Current action and preconditions to check: trajectory_clear

Your task: For each precondition in the list above, predict whether it will hold at this action.

Consider the current scene as observed from the mobile robot's camera, and analyze the predicted future states of all dynamic agents (e.g., people, animals, vehicles, or any moving entities) within the NEXT SECOND.

IMPORTANT: Only answer "very likely" if you are absolutely certain—based on strong, clear evidence—that a dynamic agent will violate the precondition in the predicted future state. Do NOT answer "very likely" for unlikely, ambiguous, or low-probability risks.

Ask yourself for each precondition: Is there a high probability, with clear and convincing evidence, that the predicted future states of any dynamic agent will interfere with the predicted future state of the currently executing action within the NEXT SECOND, causing that precondition to fail?

Assess the risk level based on these predictions. Use "likely" or "very likely" if motions create a clear risk of interference.

Use "neutral" or "improbable" if agents are nearby but their predicted paths are clearly diverging or non-conflicting.

Failure Risk Categories: "very improbable", "improbable", "neutral", "likely", "very likely"

Answer Format: Output ONLY the probability_of_failure value from these categories: "very improbable", "improbable", "neutral", "likely", "very likely"

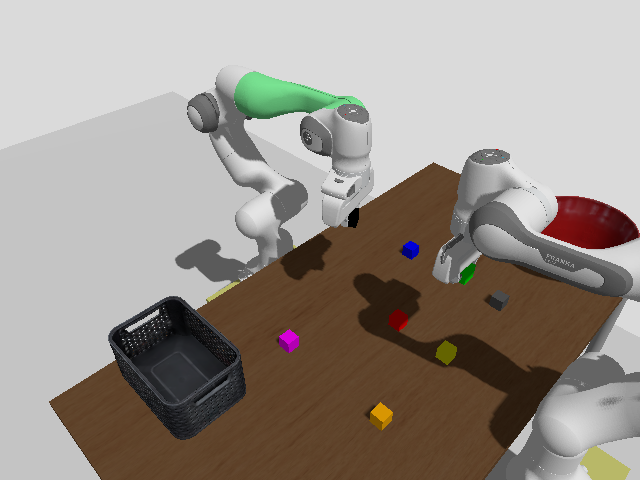

Answer: very improbable